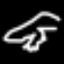
Label: frog